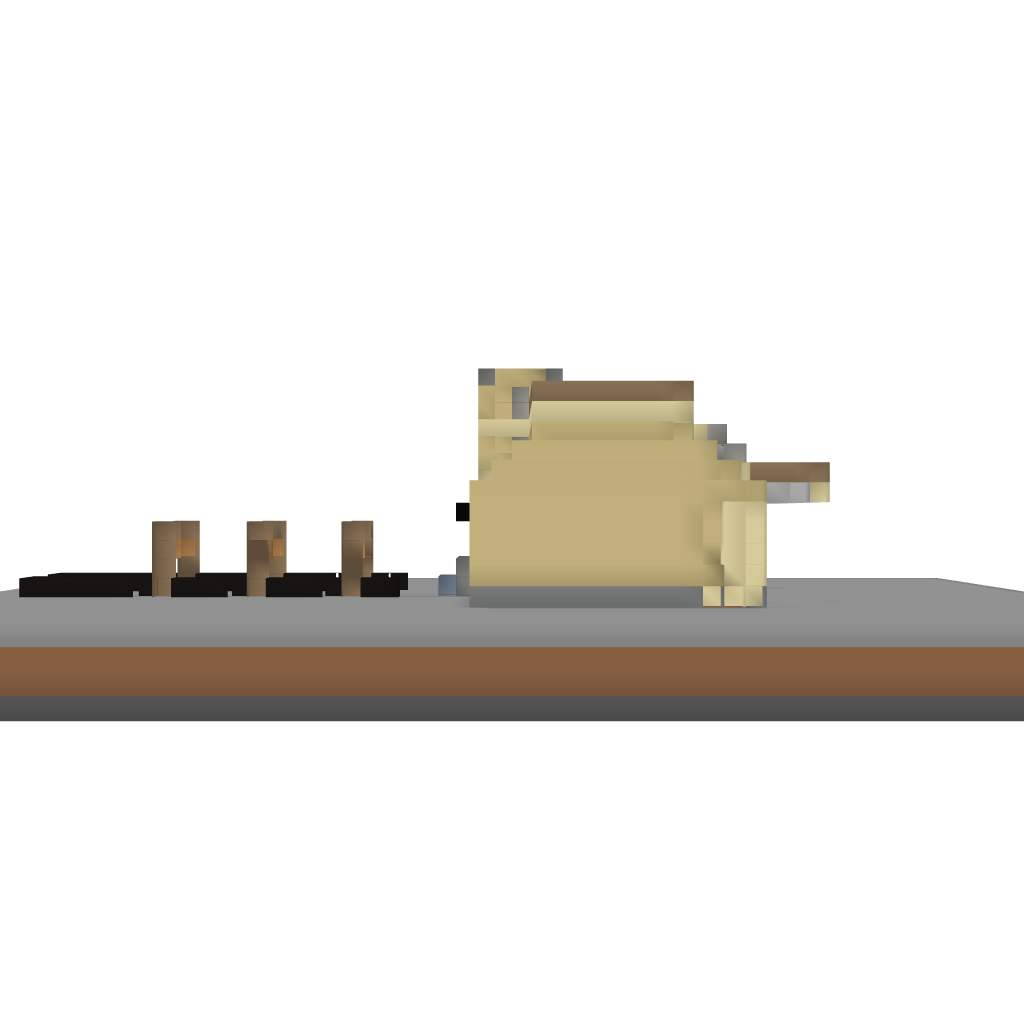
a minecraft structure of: Luxury  Villa